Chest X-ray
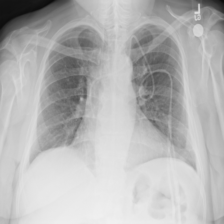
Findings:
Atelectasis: negative
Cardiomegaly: negative
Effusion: negative
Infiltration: negative
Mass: negative
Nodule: negative
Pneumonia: negative
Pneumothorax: negative
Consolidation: negative
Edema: negative
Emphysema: negative
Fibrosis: negative
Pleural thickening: negative
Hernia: negative